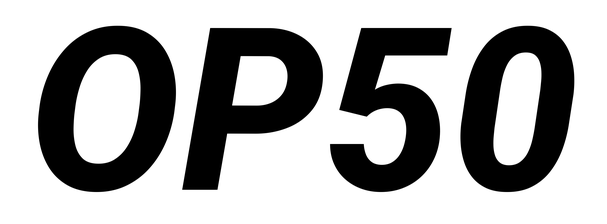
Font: Roboto-Italic_ExtraBold_Italic